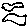
Label: cloud